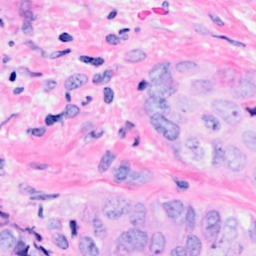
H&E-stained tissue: Breast